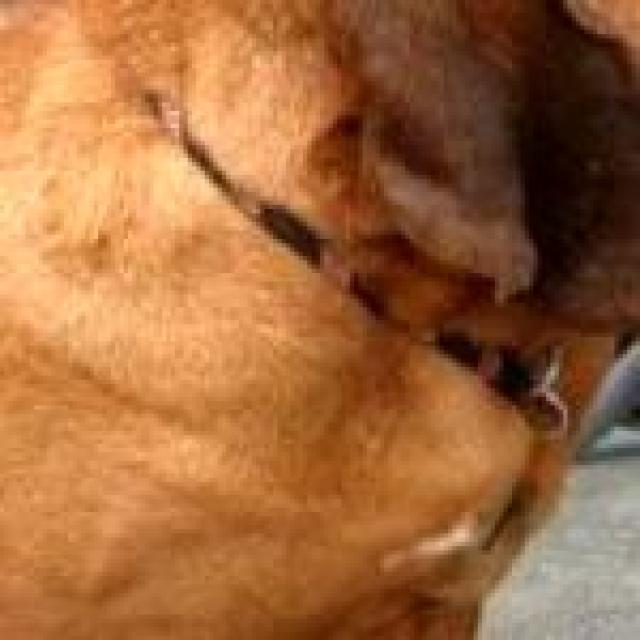
Healthy canine skin — no visible lesions, inflammation, or abnormalities. The skin and coat appear normal.